Question: I have been trying to set the background color of my table view but am facing an issue
This is what I am trying to do.
'''
//Set background color of table view (translucent)
self.tableView.backgroundColor = [UIColor colorWithRed:0.0 green:0.2 blue:0.5 alpha:0.7];
//Set frame for tableview
[self.tableView setFrame:CGRectMake(0, 0, self.view.frame.size.width, self.view.frame.size.height-self.picker.frame.size.height)];
'''
After setting the table cells, I saw that there is an inconsistency in the alpha level around the table view cell (see screenshot below)

Is there anyway to make the color / alpha level consistent for the background?
(Note: I am not setting a background image, only color and alpha level)
Thanks!
Zhen Hoe
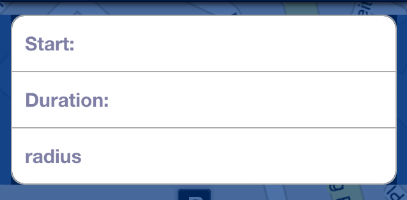
Answer: I recently ran into this problem myself and think I found the solution
'''
self.tableView.backgroundColor = [UIColor clearColor];
self.parentViewController.view.backgroundColor = [UIColor colorWithRed:0.0 green:0.2 blue:0.5 alpha:0.7];
'''
Give that a shot, might need some massaging for your specific case (looks like you have some picture behind that translucent blue too).